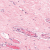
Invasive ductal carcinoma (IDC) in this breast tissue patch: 0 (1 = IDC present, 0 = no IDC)